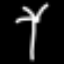
Label: palm tree